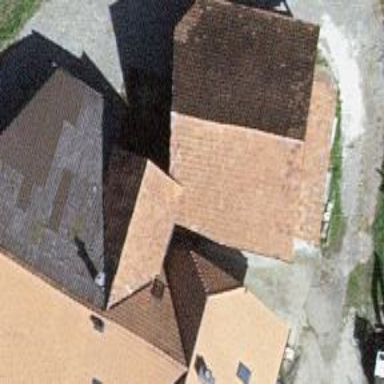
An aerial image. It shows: Barn.